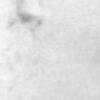
Label: no_change